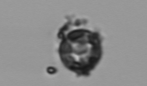
Label: Thalassiosira_TAG_external_detritus